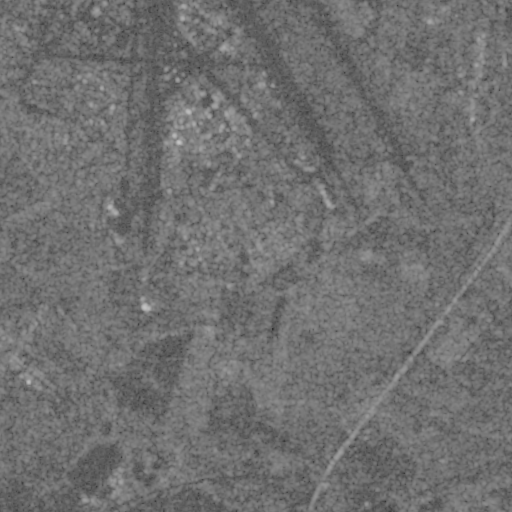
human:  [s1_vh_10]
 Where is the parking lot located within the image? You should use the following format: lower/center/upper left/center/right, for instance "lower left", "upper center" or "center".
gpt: The parking lot is located in the center left of the image.
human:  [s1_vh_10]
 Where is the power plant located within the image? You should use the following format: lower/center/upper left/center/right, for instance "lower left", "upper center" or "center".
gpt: There is no power plant in the image.

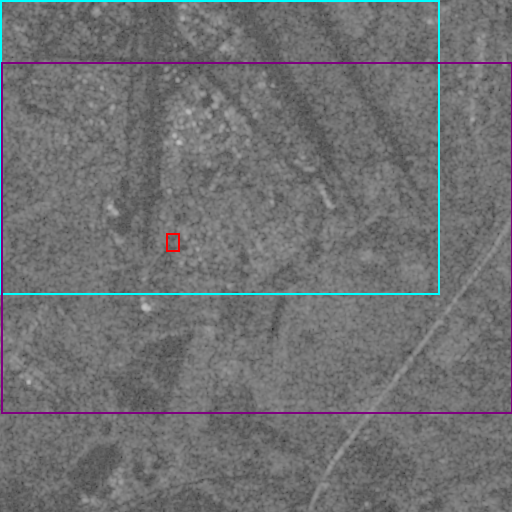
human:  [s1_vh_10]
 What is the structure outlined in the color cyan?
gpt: The structure outlined in cyan is an airport.
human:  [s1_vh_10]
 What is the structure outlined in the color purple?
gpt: The structure outlined in purple is a crop field.
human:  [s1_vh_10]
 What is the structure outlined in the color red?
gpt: The structure outlined in red is a parking lot.
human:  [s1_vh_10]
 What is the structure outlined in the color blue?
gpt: There is no blue outline.